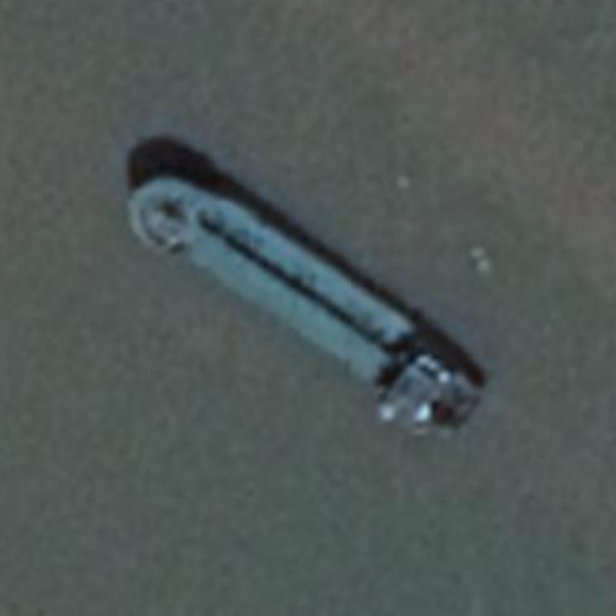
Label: civil